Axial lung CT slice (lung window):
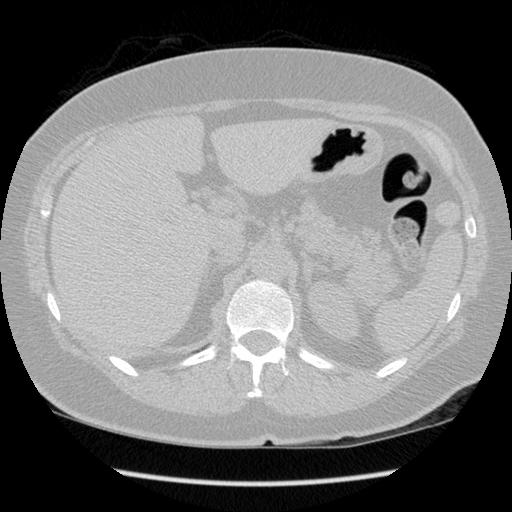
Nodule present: no